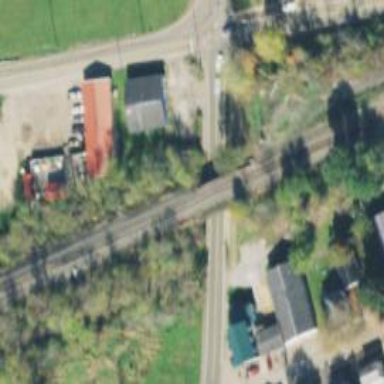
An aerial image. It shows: Railway bridge.